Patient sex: M
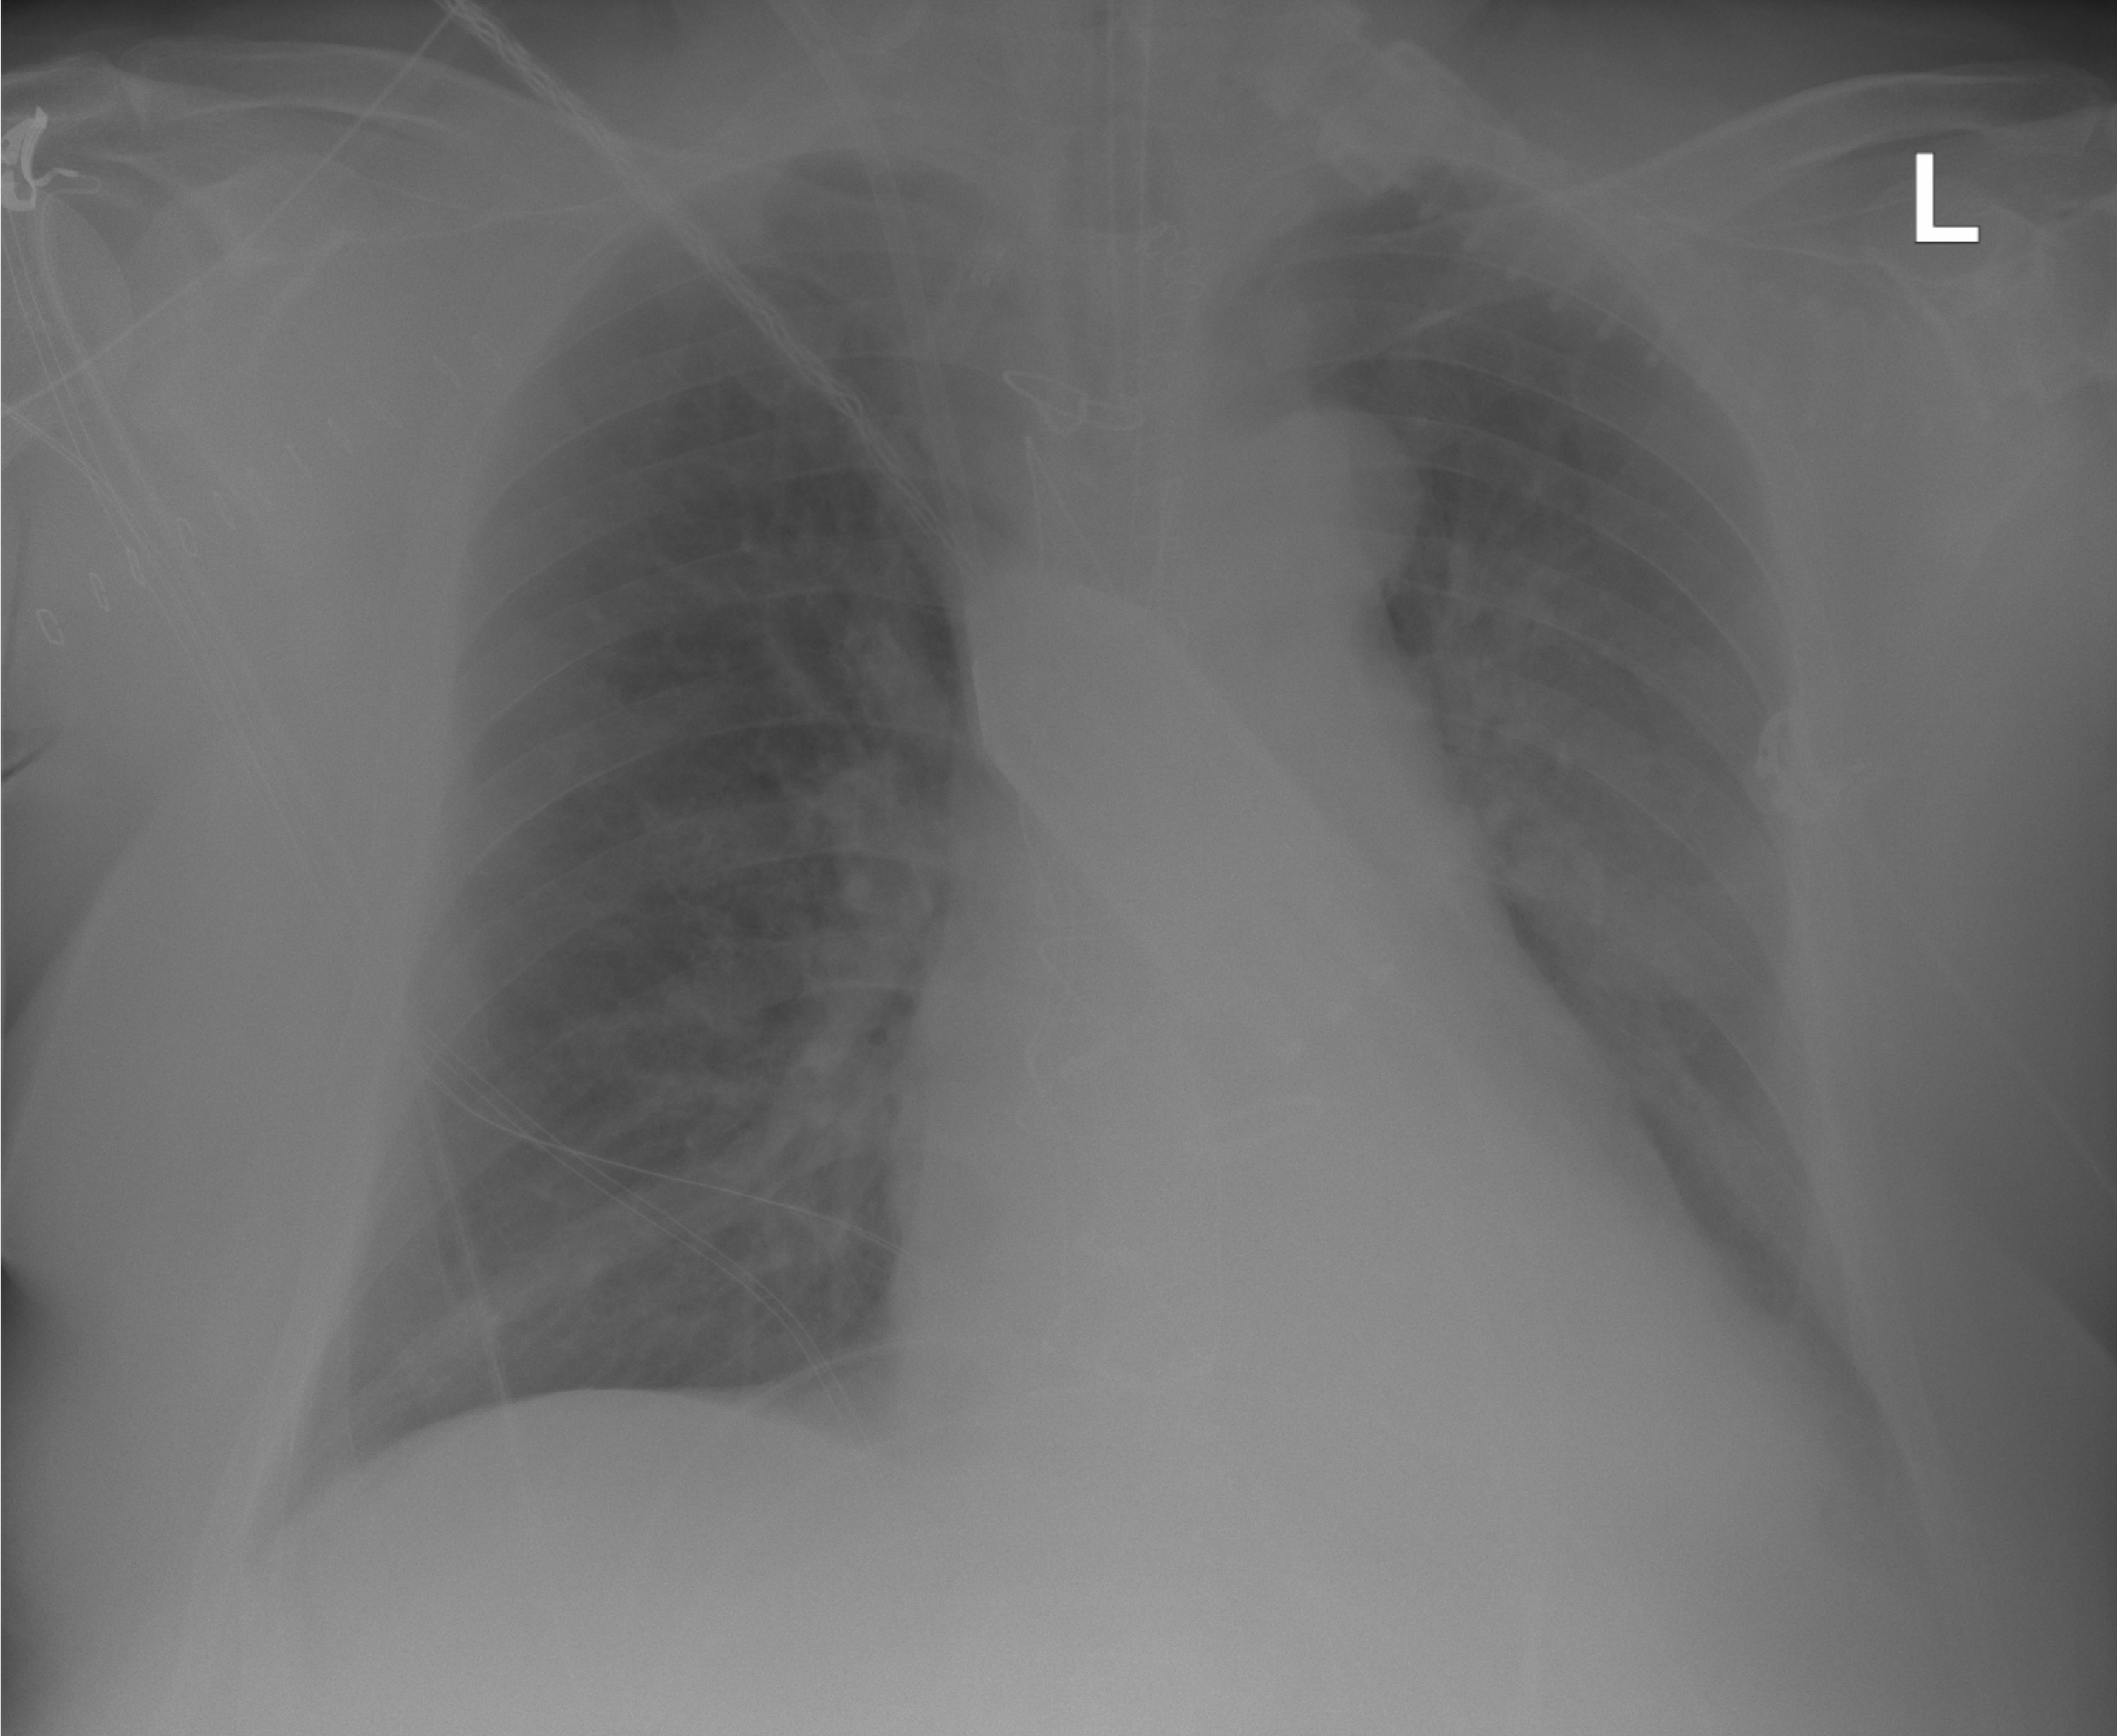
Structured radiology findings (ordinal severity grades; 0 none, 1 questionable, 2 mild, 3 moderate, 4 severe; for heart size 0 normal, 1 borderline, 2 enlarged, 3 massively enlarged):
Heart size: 1
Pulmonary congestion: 0
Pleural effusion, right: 0
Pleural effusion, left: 2
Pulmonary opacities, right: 0
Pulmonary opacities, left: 0
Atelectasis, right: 0
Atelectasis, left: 0